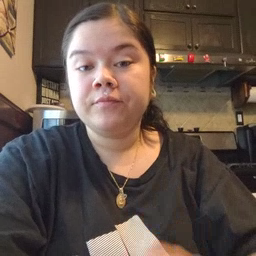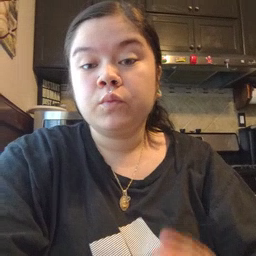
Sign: gift